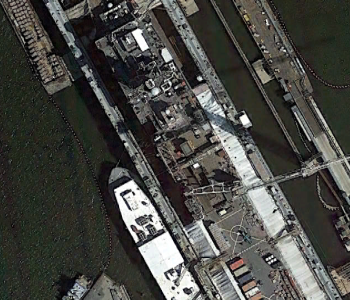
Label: Whitby_Island-class_dock_landing_ship